Field crop: maize
Growth stage: 2
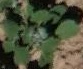
Species: chenopodium